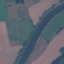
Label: River